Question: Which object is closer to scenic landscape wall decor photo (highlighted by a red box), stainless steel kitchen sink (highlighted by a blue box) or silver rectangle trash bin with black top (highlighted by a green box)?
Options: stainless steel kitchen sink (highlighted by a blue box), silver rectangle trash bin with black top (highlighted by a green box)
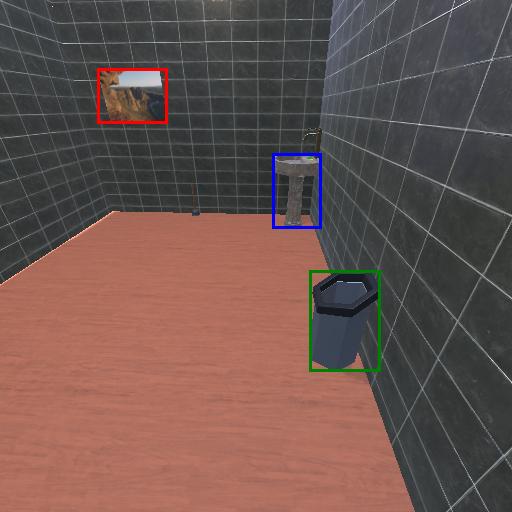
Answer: stainless steel kitchen sink (highlighted by a blue box)